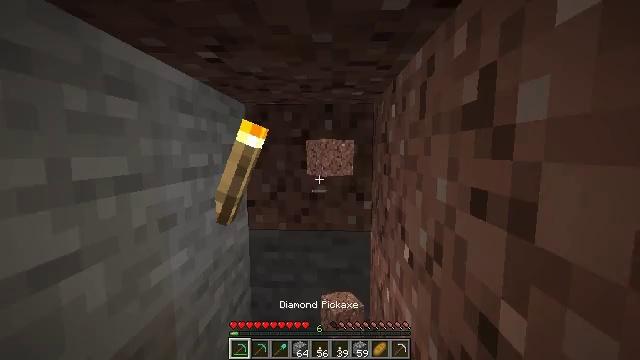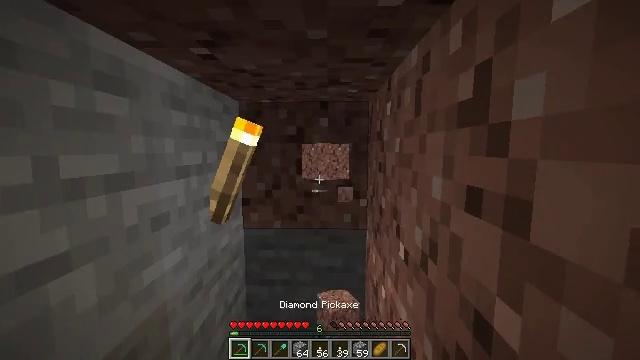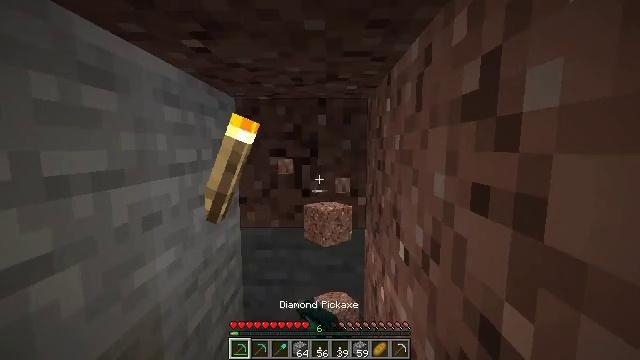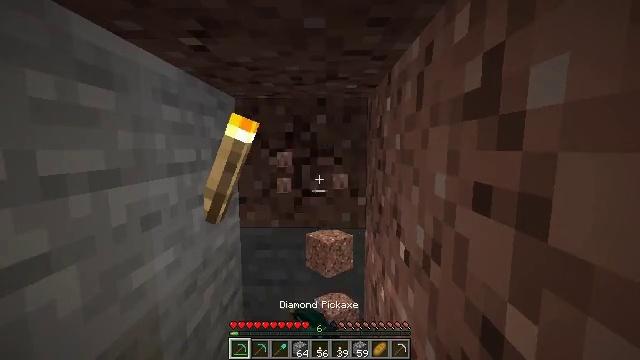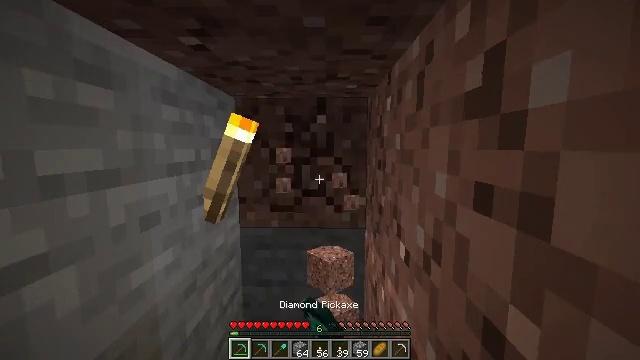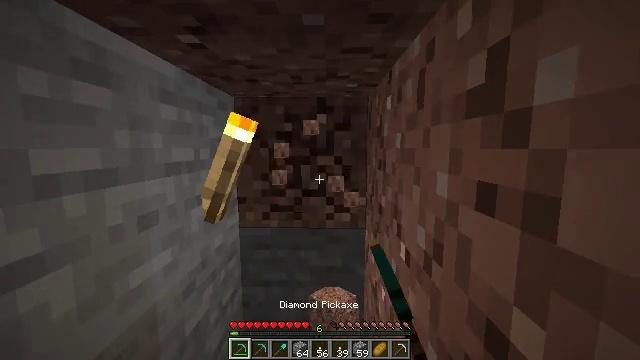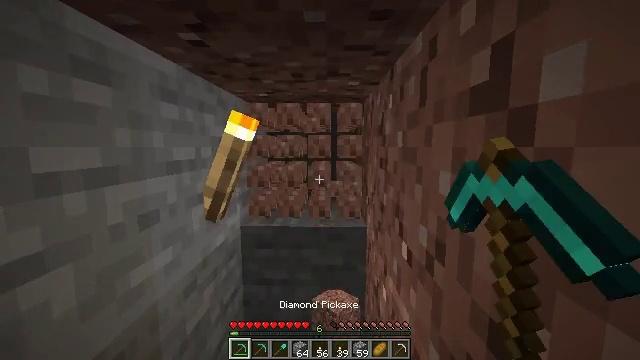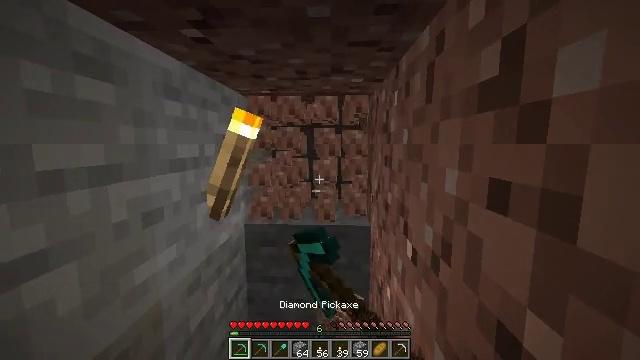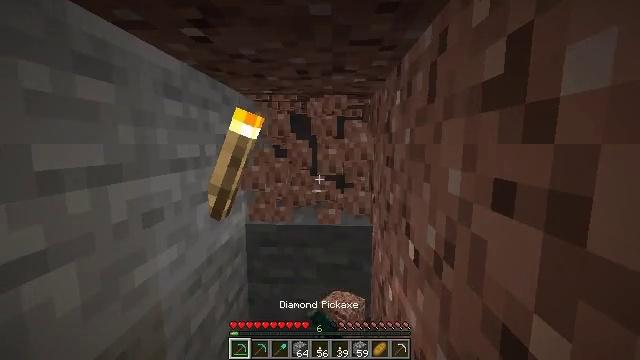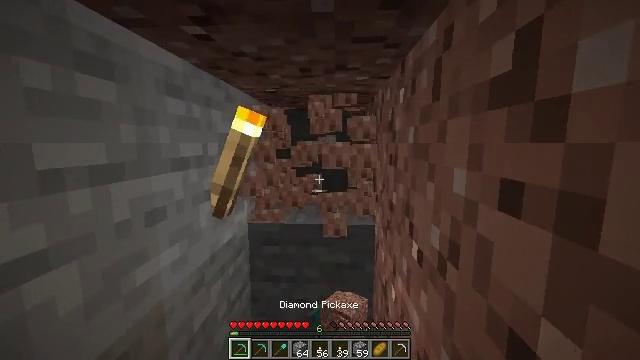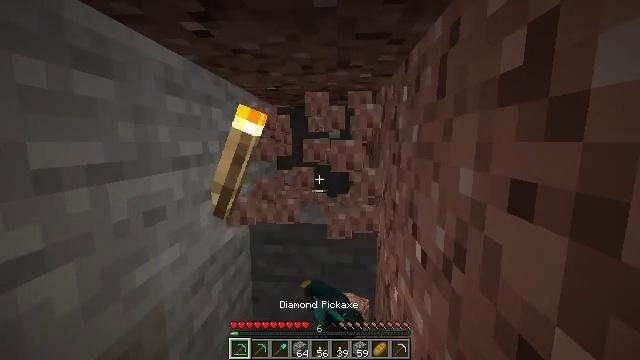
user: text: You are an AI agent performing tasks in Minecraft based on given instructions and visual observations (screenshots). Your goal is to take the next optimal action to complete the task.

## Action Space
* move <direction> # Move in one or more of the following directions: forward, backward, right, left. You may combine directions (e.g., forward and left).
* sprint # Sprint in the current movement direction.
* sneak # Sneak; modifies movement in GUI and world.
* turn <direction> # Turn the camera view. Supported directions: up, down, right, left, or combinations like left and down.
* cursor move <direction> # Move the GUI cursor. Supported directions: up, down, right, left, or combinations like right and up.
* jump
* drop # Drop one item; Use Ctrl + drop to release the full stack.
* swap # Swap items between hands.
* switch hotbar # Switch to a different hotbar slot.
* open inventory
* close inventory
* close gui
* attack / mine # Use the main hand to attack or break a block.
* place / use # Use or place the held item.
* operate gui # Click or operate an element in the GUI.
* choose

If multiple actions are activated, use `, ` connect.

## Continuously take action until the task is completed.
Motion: motion action
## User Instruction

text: Attack the ground to harvest granite.
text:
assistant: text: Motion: move right, turn right, attack / mine, switch to hotbar 1
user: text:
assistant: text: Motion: move right, attack / mine
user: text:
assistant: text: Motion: move right, attack / mine
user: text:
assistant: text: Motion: move right, attack / mine
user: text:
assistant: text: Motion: move right, attack / mine
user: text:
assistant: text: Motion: move right, attack / mine
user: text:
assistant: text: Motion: move right, attack / mine
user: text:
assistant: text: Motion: move right, attack / mine
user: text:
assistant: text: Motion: move right, attack / mine
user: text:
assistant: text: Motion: move right, attack / mine
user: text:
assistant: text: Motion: attack / mine